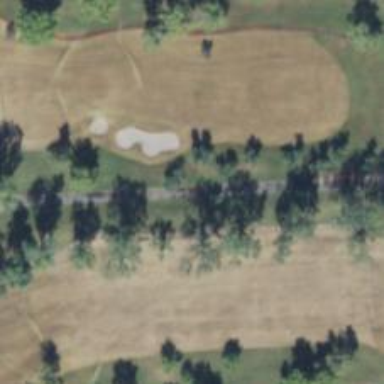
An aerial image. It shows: Footway along golf cart path.